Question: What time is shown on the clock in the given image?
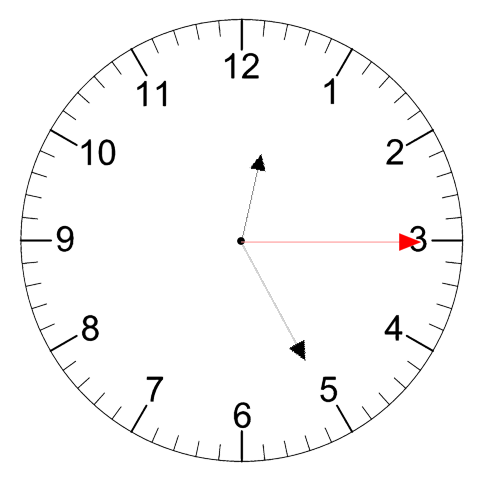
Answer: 12:25:15